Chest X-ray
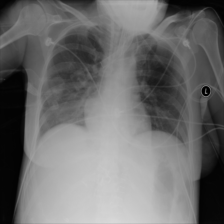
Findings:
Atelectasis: negative
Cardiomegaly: negative
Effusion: negative
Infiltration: positive
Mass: negative
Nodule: negative
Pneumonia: negative
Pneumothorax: negative
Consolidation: negative
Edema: negative
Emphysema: negative
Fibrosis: negative
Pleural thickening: negative
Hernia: negative